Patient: sex F, age 78
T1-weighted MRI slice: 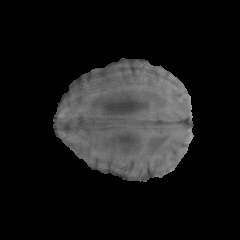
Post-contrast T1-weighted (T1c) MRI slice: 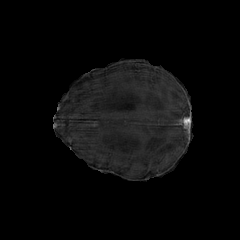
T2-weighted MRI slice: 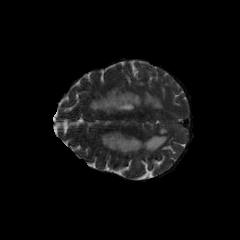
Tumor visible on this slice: no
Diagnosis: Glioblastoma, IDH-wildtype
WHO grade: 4